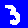
Digit: 3